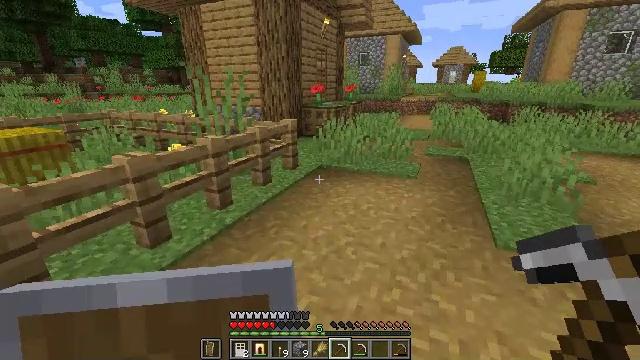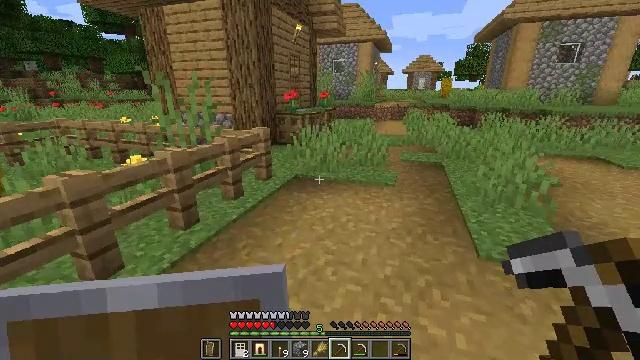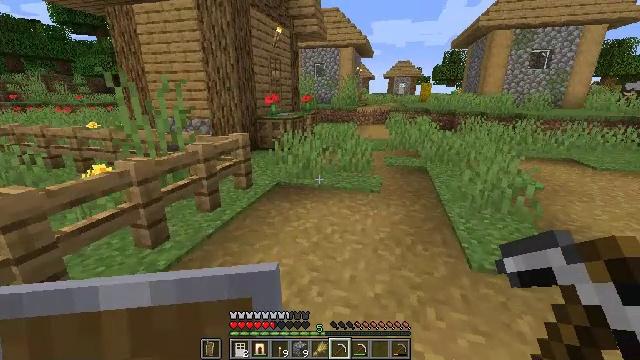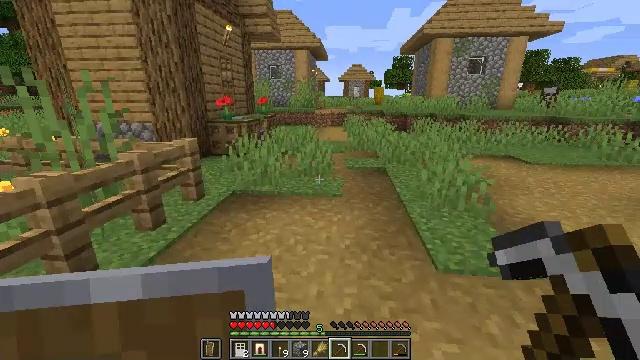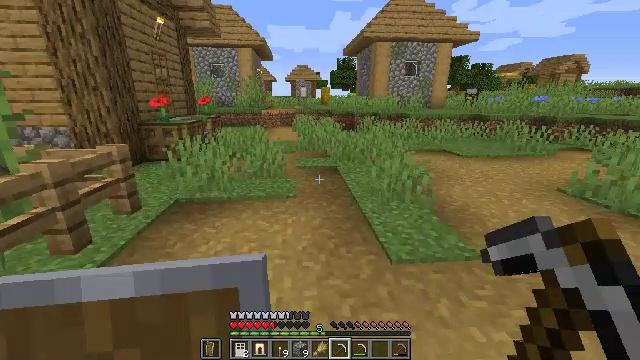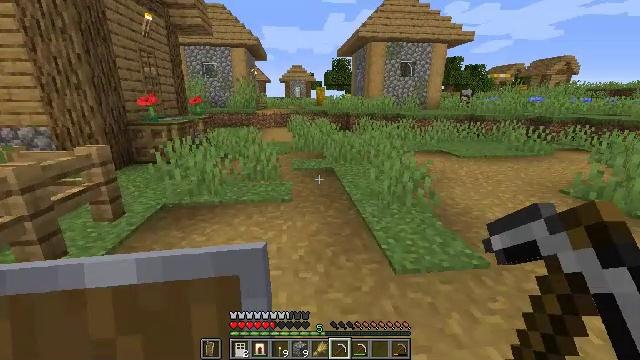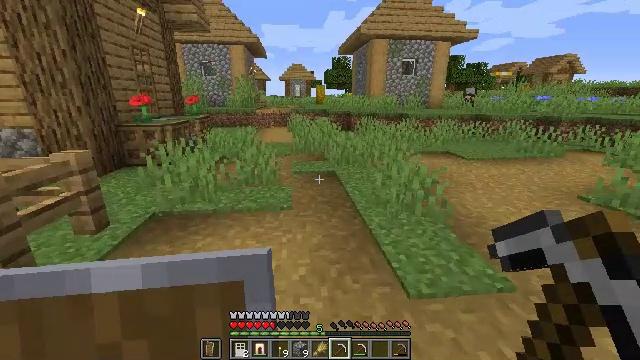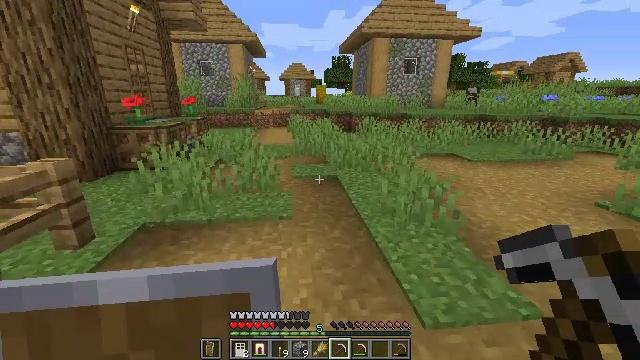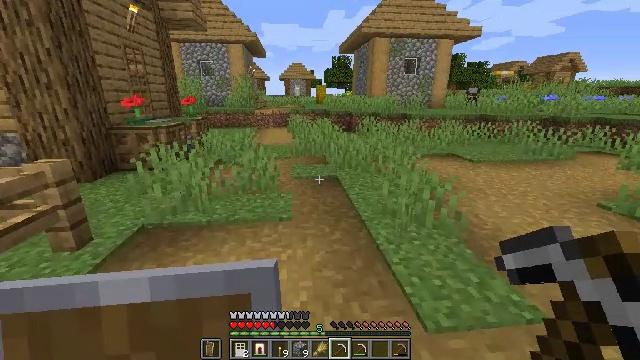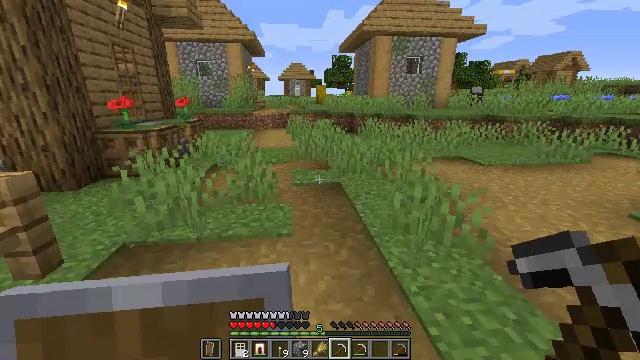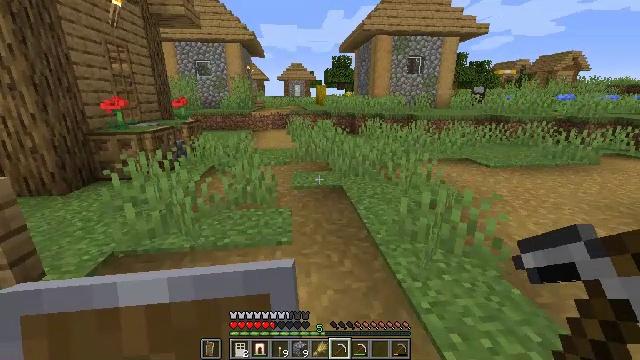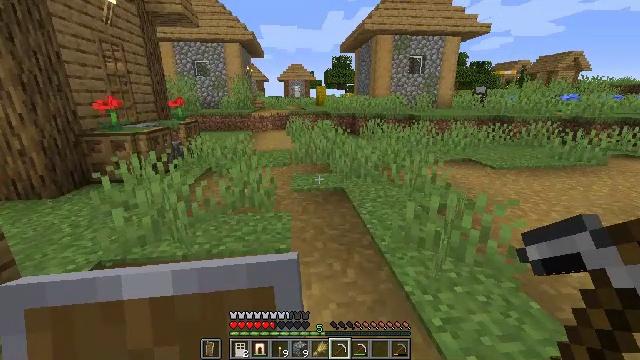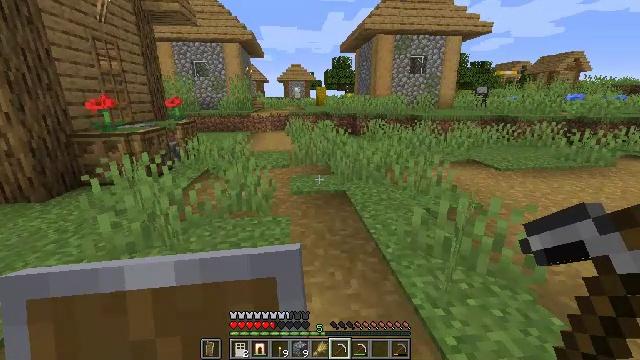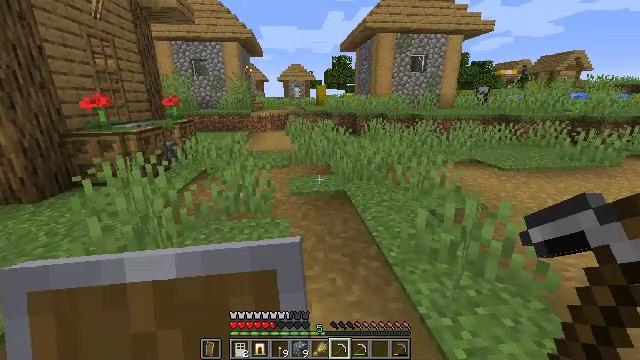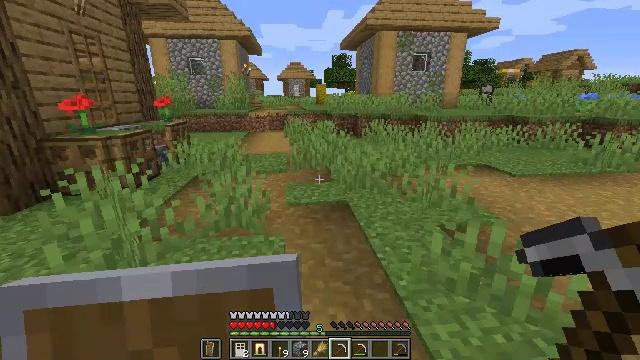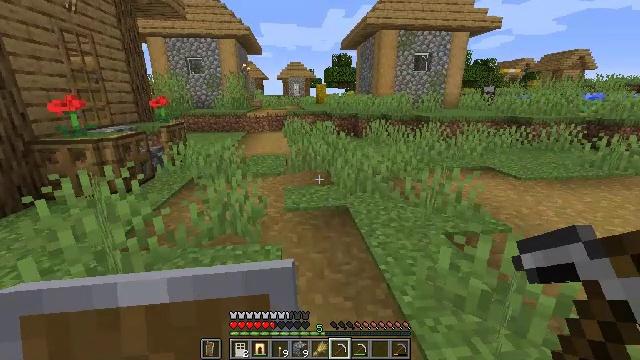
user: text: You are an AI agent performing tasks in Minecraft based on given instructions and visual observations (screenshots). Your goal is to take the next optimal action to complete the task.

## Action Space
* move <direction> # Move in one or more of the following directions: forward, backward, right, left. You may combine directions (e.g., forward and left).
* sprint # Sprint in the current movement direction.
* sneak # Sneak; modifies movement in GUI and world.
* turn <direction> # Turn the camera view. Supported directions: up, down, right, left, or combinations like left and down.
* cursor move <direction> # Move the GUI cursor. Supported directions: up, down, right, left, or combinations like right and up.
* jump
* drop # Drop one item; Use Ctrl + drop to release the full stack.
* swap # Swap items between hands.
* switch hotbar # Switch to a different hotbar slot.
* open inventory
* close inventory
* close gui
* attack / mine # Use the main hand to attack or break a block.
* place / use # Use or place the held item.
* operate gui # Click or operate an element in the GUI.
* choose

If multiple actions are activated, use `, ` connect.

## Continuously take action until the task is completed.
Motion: motion action
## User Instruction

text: Attack the hay block to get hay.
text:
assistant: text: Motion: move forward, turn right and up
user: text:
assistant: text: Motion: move forward, turn right
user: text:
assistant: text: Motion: move forward, turn right
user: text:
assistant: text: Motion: move forward, turn right
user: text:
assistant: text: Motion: move forward, turn right
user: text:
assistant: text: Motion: move forward
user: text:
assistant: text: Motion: move forward
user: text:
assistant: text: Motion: move forward
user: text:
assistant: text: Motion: move forward
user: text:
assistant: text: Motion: move forward
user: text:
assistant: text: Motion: move forward
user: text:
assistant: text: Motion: move forward
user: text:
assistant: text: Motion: move forward
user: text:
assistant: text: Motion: move forward
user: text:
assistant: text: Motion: move forward
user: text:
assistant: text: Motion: move forward
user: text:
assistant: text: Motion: move forward
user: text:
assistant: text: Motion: move forward, turn left
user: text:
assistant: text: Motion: move forward
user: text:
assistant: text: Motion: move forward
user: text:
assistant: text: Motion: move forward
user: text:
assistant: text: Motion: move forward
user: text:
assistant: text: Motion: move forward
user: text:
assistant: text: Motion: move forward
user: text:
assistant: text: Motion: move forward
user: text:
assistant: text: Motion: move forward
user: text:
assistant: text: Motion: move forward
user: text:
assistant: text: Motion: move forward
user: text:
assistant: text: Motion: move forward
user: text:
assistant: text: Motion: no_op